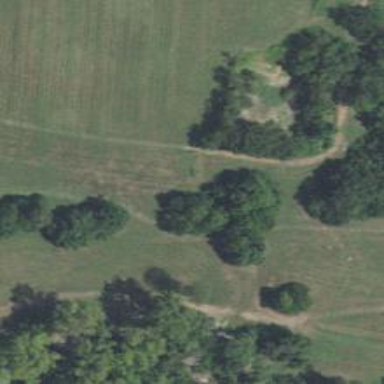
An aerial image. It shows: Disc golf basket.